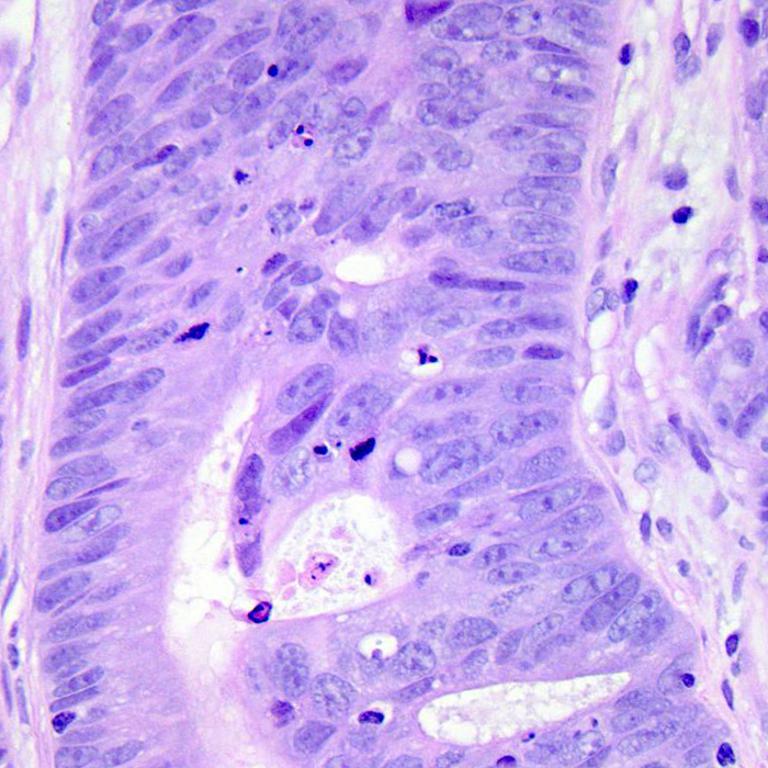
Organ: colon
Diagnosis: adenocarcinomas